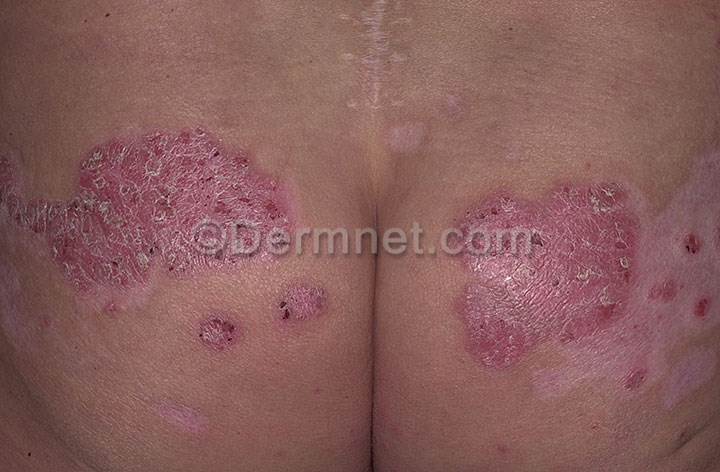
Disease: Psoriasis pictures Lichen Planus and related diseases